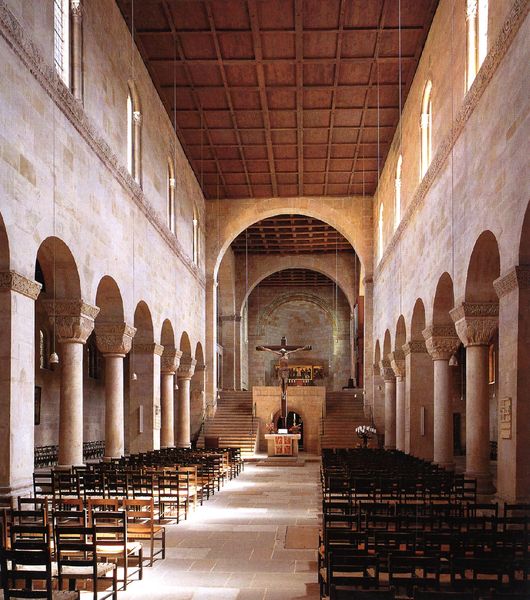
Titel: Kloster Quedlinburg
Standort: Quedlinburg (EU - D - Sachsen-Anhalt)
Schlagwörter: blumen, fenster, holz, licht, stühle, säule, säulen, innenraum, kirche, sonne, decke, schiff, rundbogen, treppe, treppen, gestühl, foto, kreuz, schlicht, holzdecke, altar, bänke, hauptschiff, kapitelle, kapitell, kirchenschiff, mittelschiff, obergaden, seitenschiff, christus, jesus, apsis, chor, kruzifix, kasetten, kassettendecke, säulene, romanisch, wandzone, balilika